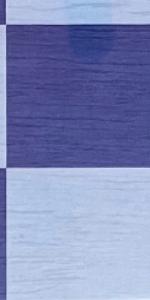
Label: Empty